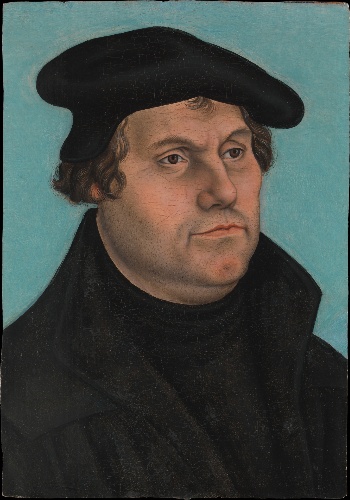
Title: Martin Luther (1483–1546)
Artist: Lucas Cranach the Elder
Artist bio: German, Kronach 1472–1553 Weimar
Date: probably 1532
Object type: Painting
Classification: Paintings
Medium: Oil on wood
Dimensions: 13 1/8 x 9 1/8 in. (33.3 x 23.2 cm)
Department: European Paintings
Credit line: Gift of Robert Lehman, 1955
Accession year: 1955
Repository: Metropolitan Museum of Art, New York, NY
Tags: Martin Luther|Men|Portraits